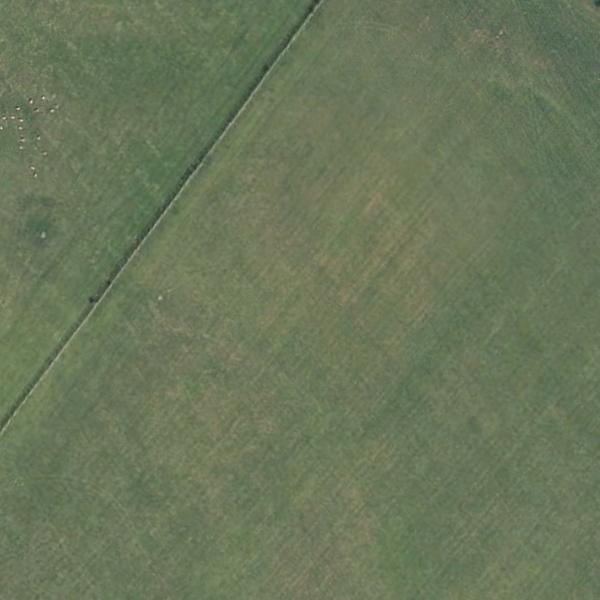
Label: Meadow